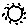
Label: sun